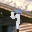
Label: 9